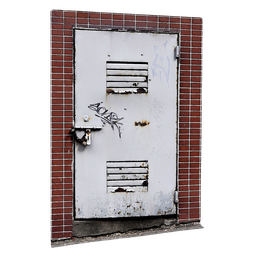
Label: architecture